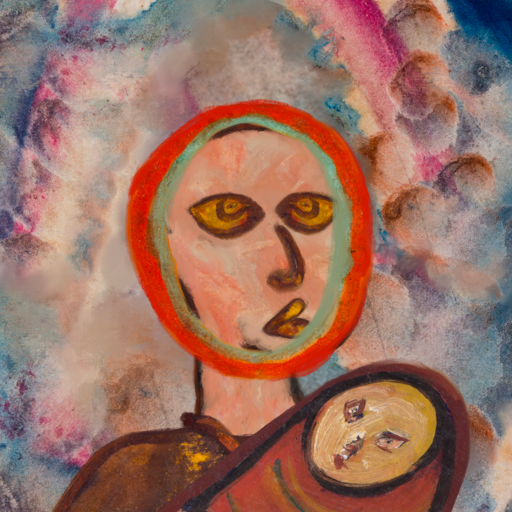
Background: Rupkatha, Head And Neck Side: Roy_Bahadur, Face Side: Comrade, Bust: Comrade, Hair Side: Sisters, Head Accessory: Blank, Second Necklace: Comrade, Necklace: Blank, Baby: After_Raid_Baby